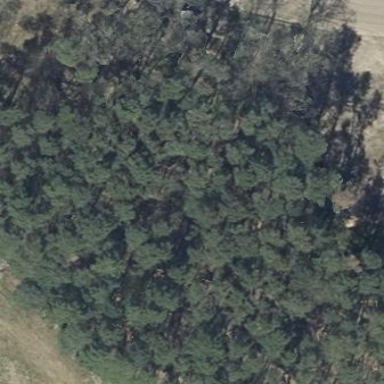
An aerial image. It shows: Forest area.